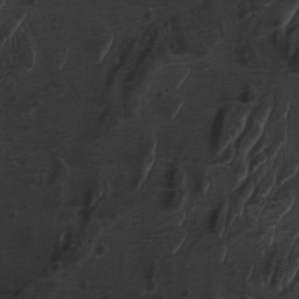
Label: non_frost